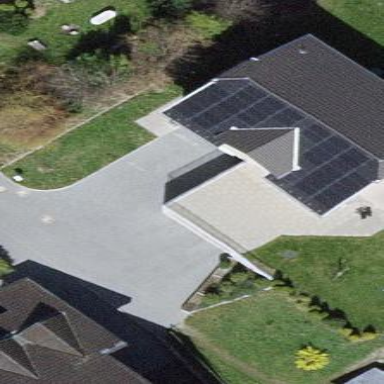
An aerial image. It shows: Solar power generator.